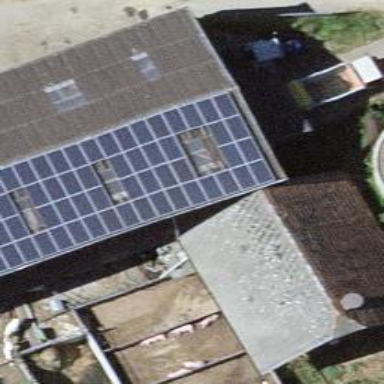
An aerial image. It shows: Solar power generator with photovoltaic panels.